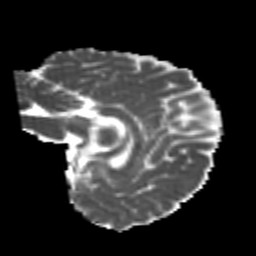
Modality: MD
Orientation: sagittal
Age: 24
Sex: female
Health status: healthy
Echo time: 0.074 s